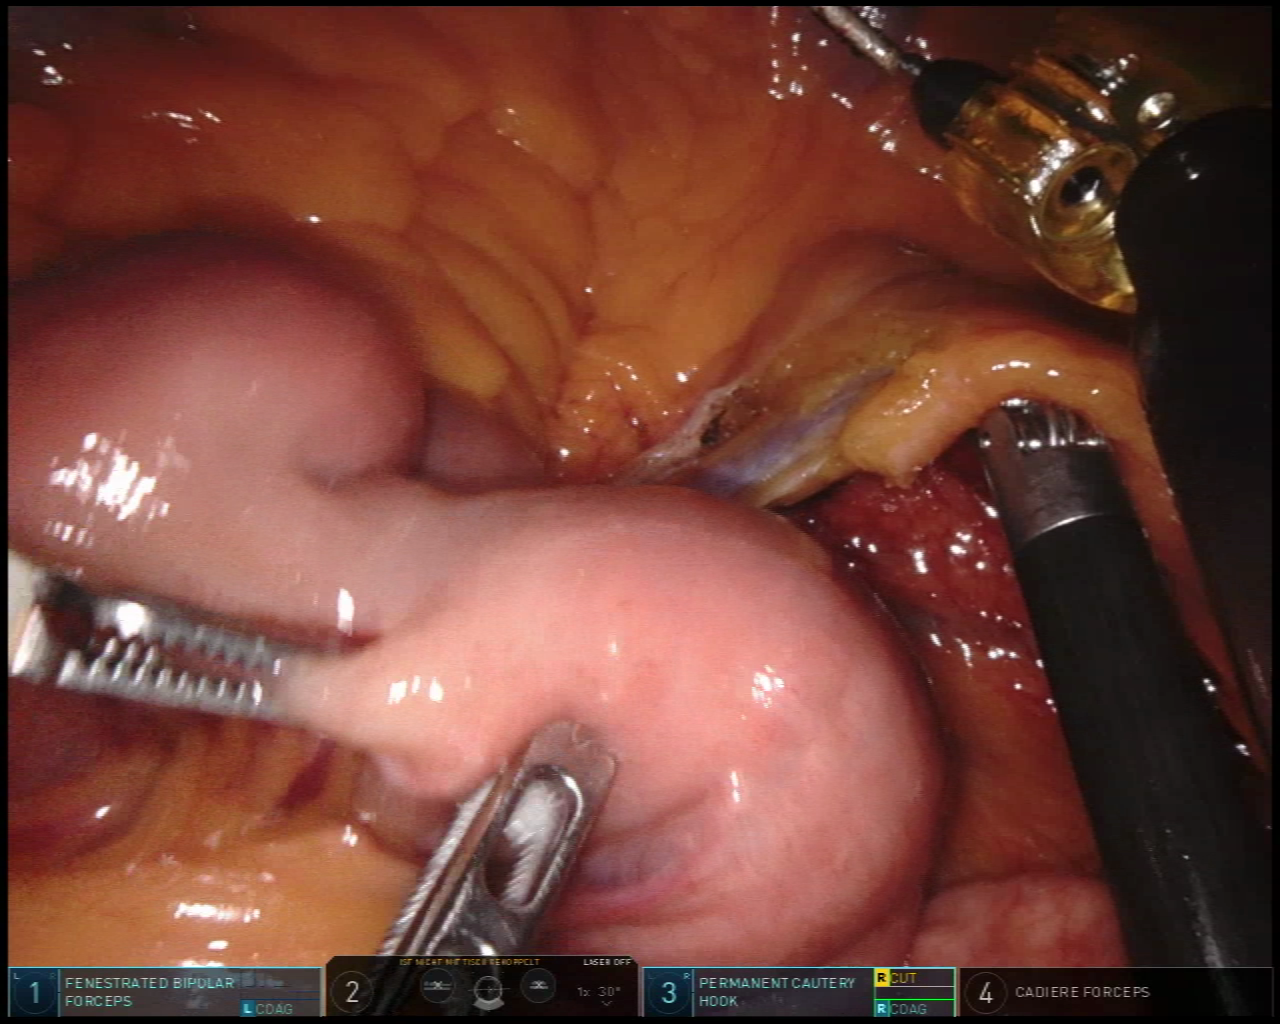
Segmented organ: intestinal_veins
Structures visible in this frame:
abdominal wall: no
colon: no
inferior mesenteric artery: no
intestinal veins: yes
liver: no
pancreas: no
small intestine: yes
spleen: no
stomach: no
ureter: no
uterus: no
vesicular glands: no